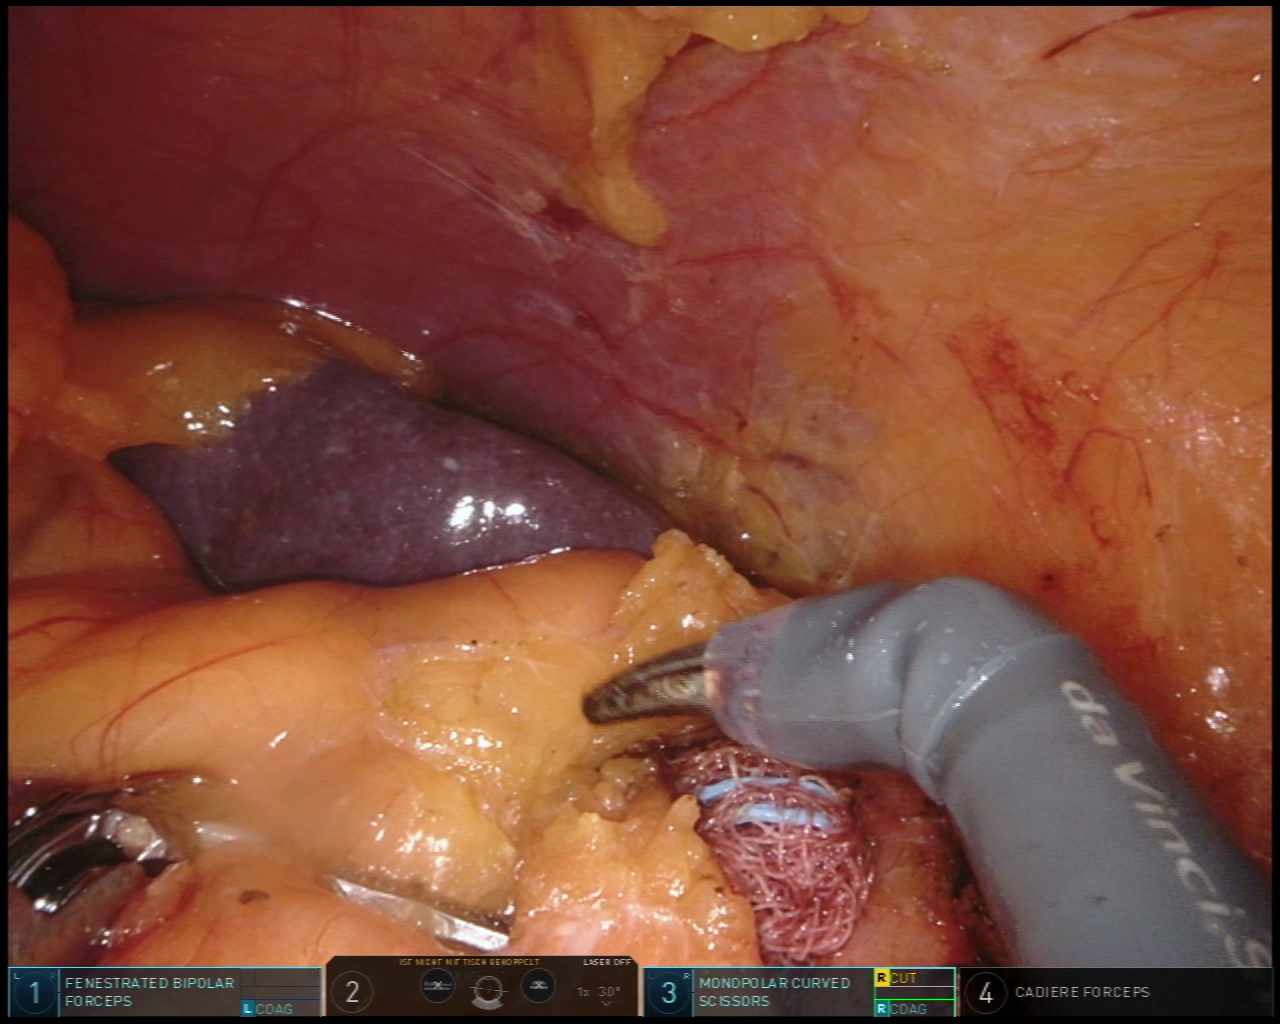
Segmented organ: spleen
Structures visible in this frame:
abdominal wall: yes
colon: no
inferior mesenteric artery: no
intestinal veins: no
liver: no
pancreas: no
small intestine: no
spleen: yes
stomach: no
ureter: no
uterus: no
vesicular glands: no